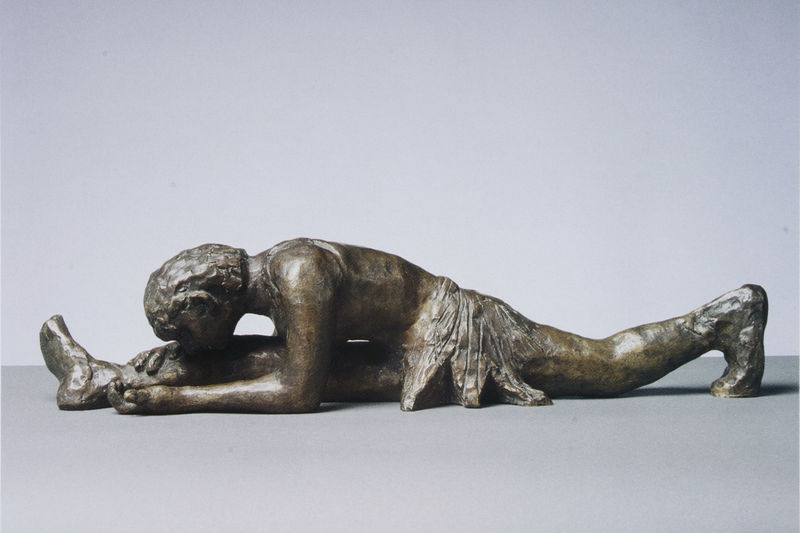
Titel: Die Tänzerin (Spagat)
Künstler: Max Beckmann
Standort: München
Institution: Bayerische Staatsgemäldesammlungen, Pinakothek der Moderne
Schlagwörter: fuß, hand, kopf, lendenschurz, mann, nackt, schatten, weiß, grob, mädchen, braun, degas, finger, frau, frisur, grau, haar, kleid, licht, nase, ohr, profil, schwarz, rock, tanz, wand, arm, arme, gesicht, mensch, stein, hände, flach, boden, figur, haare, tänzerin, schulter, skulptur, statue, beine, bein, küssen, ballerina, ballett, tütü, linien, dehnen, füsse, turner, sport, glanz, bronze, plastik, rodin, knie, zehen, oberkörper, foto, narr, linie, oberfläche, clown, picasso, kuß, verbeugung, zipfel, athlet, sportler, berührung, tänzer, turnen, akrobat, spagat, archaisch, gymnastik, seitlic, claudel, toutou, balleina, dehnung